Chest X-ray. View position: PA
Patient age: 61
Patient sex: M
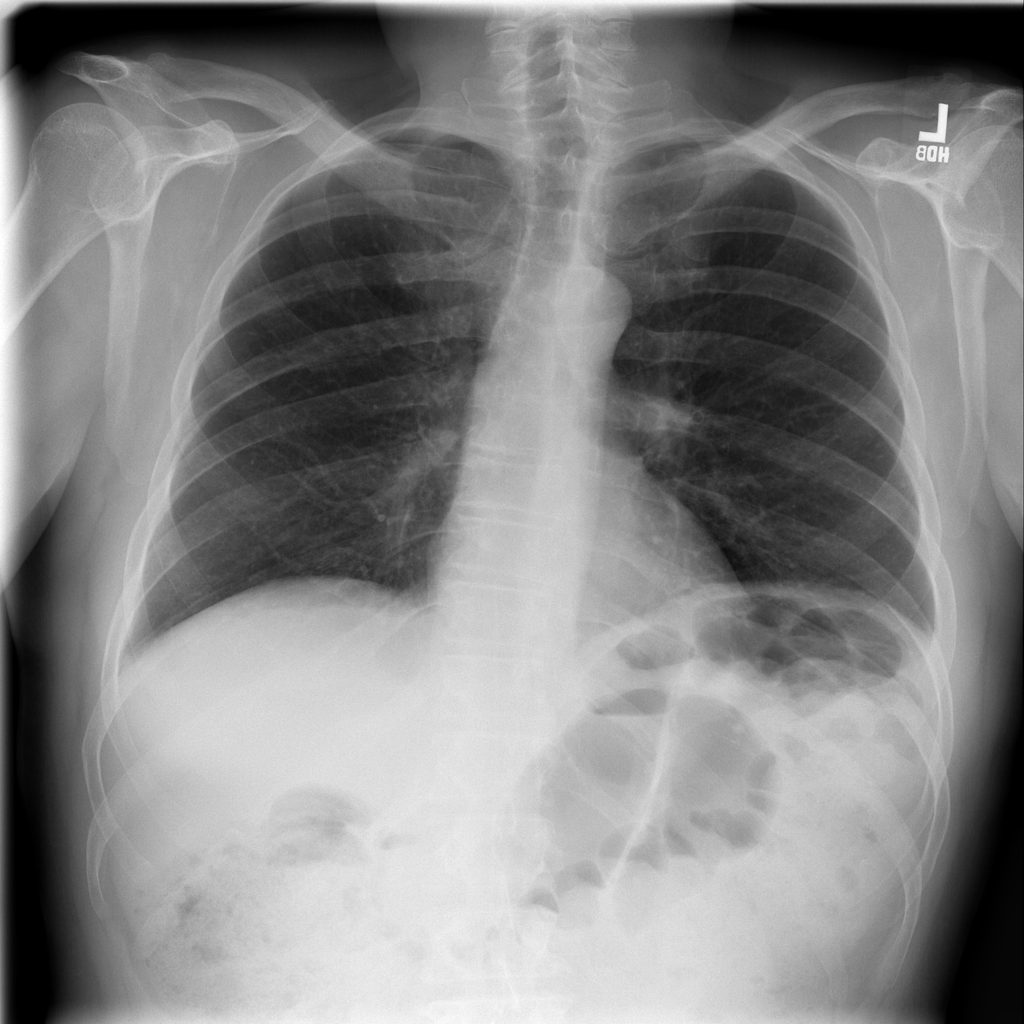
Finding: Pneumothorax